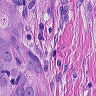
Metastatic tissue present: yes